Question: I am using an input form with multiple input fields.
These input fields can be pre-populated so I want to give the user an easy option of deleting then with a 'delete' link or button beside the field which deletes the full contents of that input field.
Pressing the delete button will also give them a text confirmation that it has been deleted.
I have attached a jpeg of what I am trying to do

I am using wordpress and gravity forms as my form builder. I am thinking maybe there is a jquery solution to do this but not sure how?
My code for one of my input fields is as follows, the inout fields on my form are all the same code but different id's of course so I did not want to paste everything here just 1 as an exmpale.
'''
<li id="field_15_144" class="gfield">
<label class="gfield_label" for="input_15_144">List</label>
<div class="ginput_container">
<input id="input_15_144" class="medium" type="text" tabindex="40" value="" name="input_144">
</div>
// this would be the link to delete the contents of input field "input_15_144
<a href="" class="deleteURL">Delete</a>
</li>
'''
Thanks for any help!
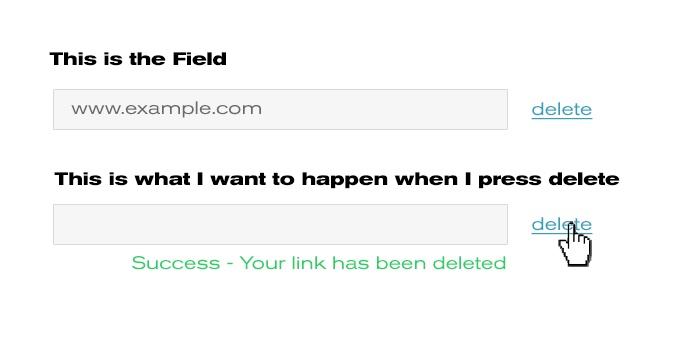
Answer: HTML
'''
<div class="ginput_container">
<input id="input_15_144" class="medium" type="text" tabindex="40" value="www.google.com" name="input_144">
<a href="#" id="delete">delete</a> <br/>
<span id="msg" style="color:green;"><span>
</div>
'''
Jquery
'''
$('a#delete').click(function(){
$('input#input_15_144').val('');
$('span#msg').html('deleted successfully');
});
'''
<URL>
You can do the styling as you want. I have created the simple eg which include the functionality you wanted. If you have any problems let me know.